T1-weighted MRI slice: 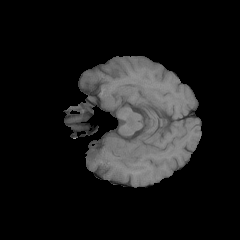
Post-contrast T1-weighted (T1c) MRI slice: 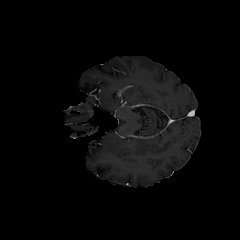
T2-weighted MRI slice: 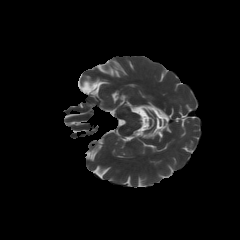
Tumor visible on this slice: no